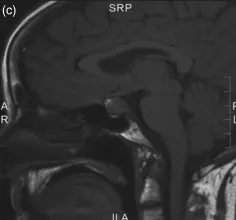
Sagittal T1WI respectively.
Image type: radiology (mri)